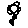
Label: flower